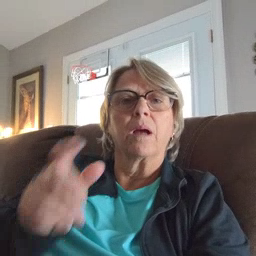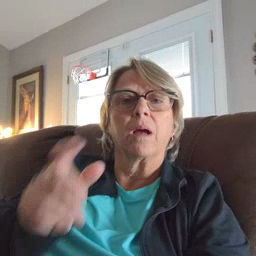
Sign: grandma